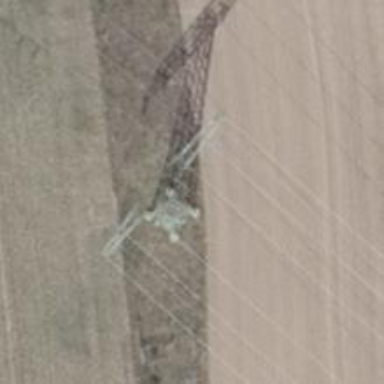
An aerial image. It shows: Power tower.